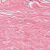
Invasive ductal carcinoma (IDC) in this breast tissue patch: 0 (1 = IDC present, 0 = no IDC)